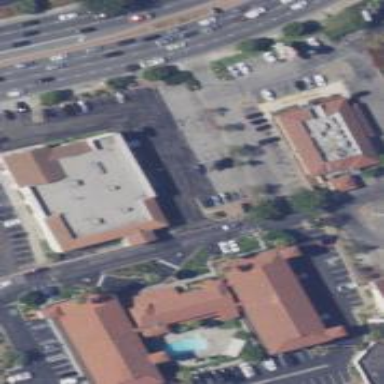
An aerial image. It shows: Building.